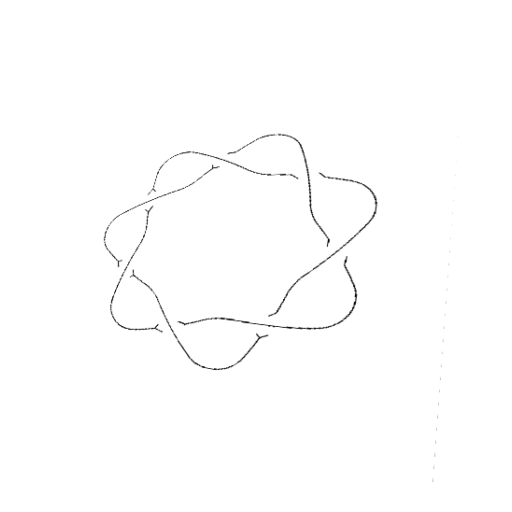
Crossing number: 7